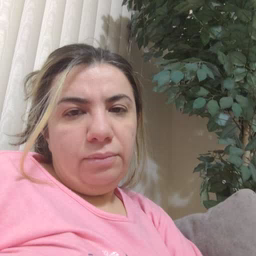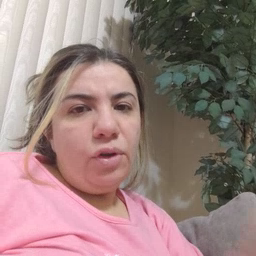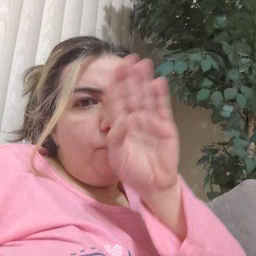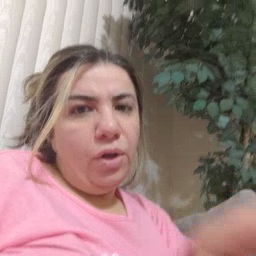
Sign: elephant